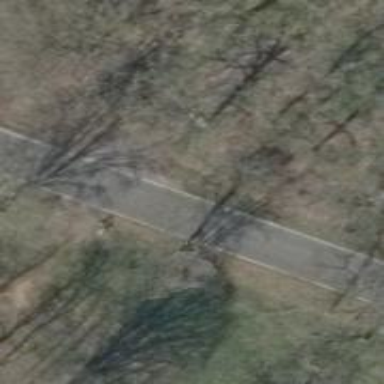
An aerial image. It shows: Paved residential road.